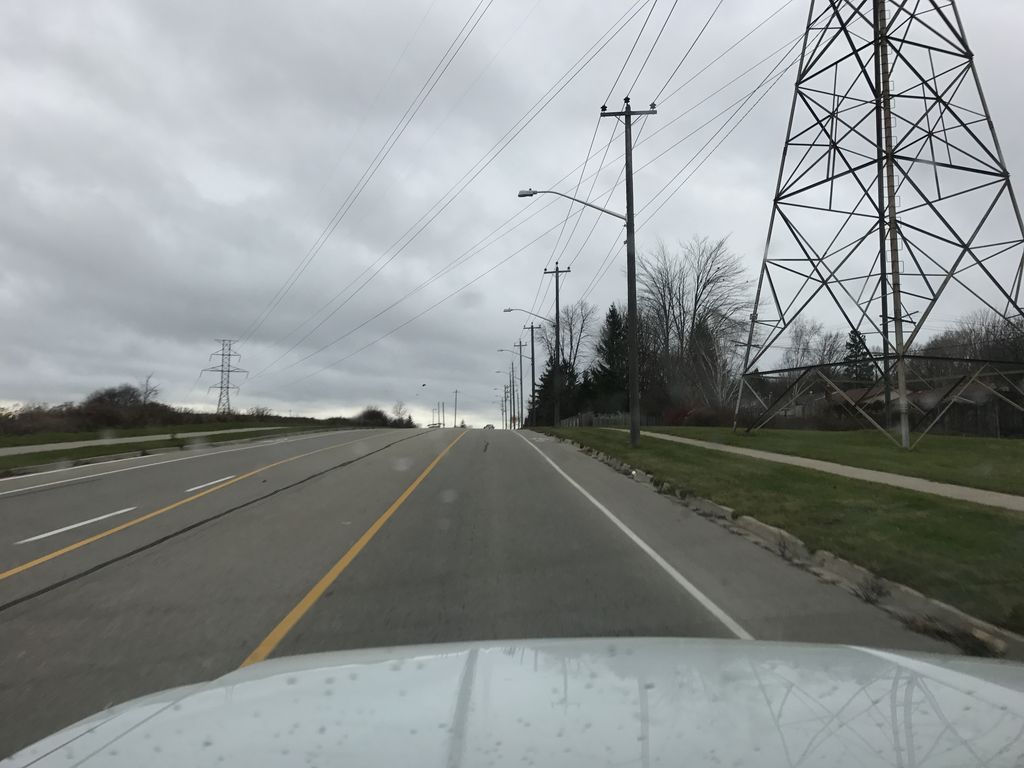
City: kitchener-waterloo